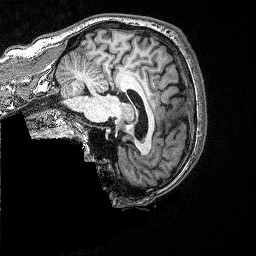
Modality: T1w
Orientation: sagittal
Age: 50
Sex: male
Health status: ill
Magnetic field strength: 3 T
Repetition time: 2.53 s
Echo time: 0.00331 s